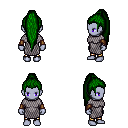
a pixel art fantasy rpg character, female body template, dark elf, purple skin, chain mail, gold greaves, green extra-long topknot hairstyle, cloth bracers, four views (front, back, left, right), 2x2 character sprite sheet, small pixel art, hard edges, no anti-aliasing